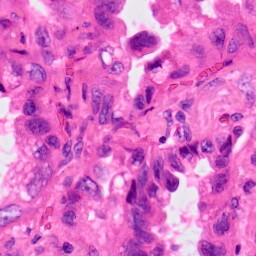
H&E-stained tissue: Lung